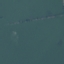
Label: SeaLake